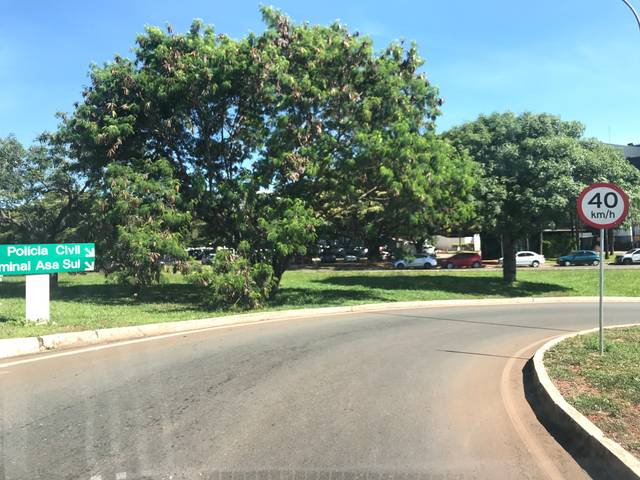
Region: Brazil
Coordinates: -15.829, -47.93